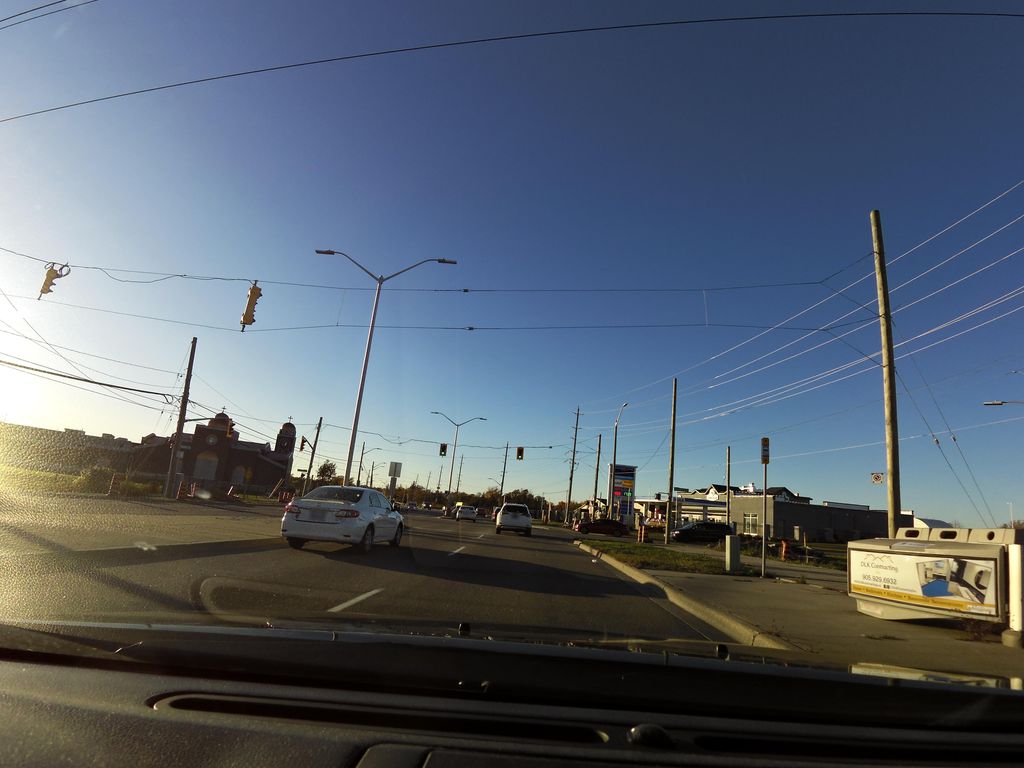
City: hamilton